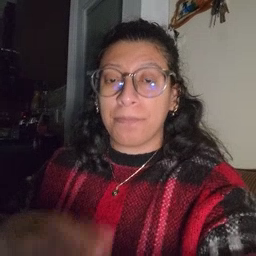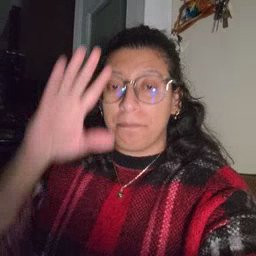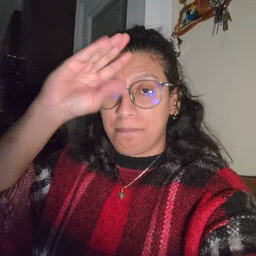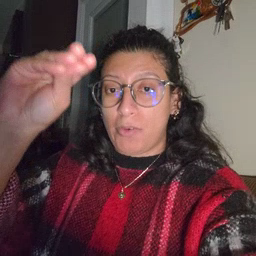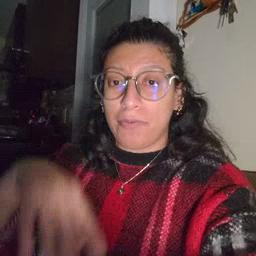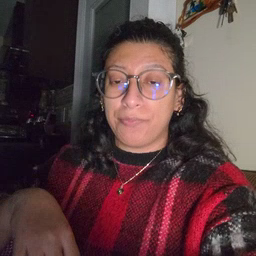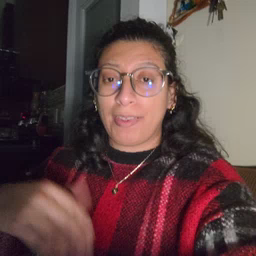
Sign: boy